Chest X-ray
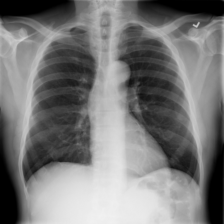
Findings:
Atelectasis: negative
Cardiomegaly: negative
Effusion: negative
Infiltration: negative
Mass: negative
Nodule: negative
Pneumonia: negative
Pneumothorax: negative
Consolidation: negative
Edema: negative
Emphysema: negative
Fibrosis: negative
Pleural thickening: negative
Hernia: negative